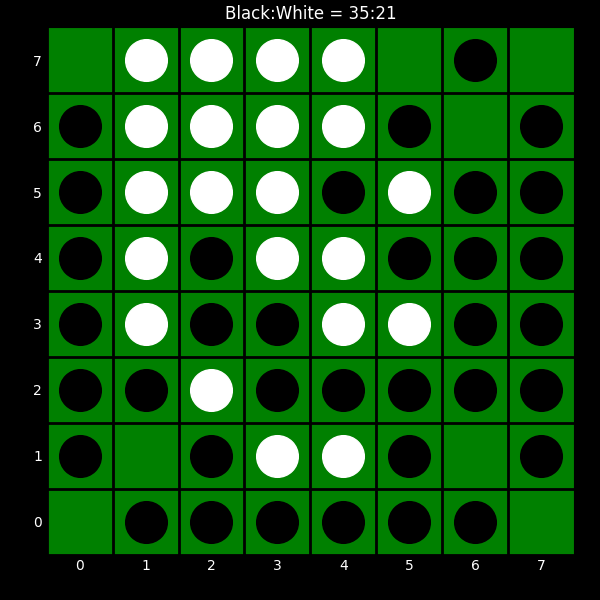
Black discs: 35
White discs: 21